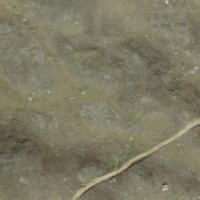
EUNIS habitat code: 26
Species observed at this site:
Jacobaea incana